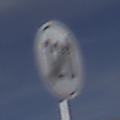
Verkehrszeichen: EndeGeschwindigkeit120
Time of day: MorningAfternoon
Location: Outdoor (Nature)
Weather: PartlyCloudy
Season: NotSpecified
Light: Natural